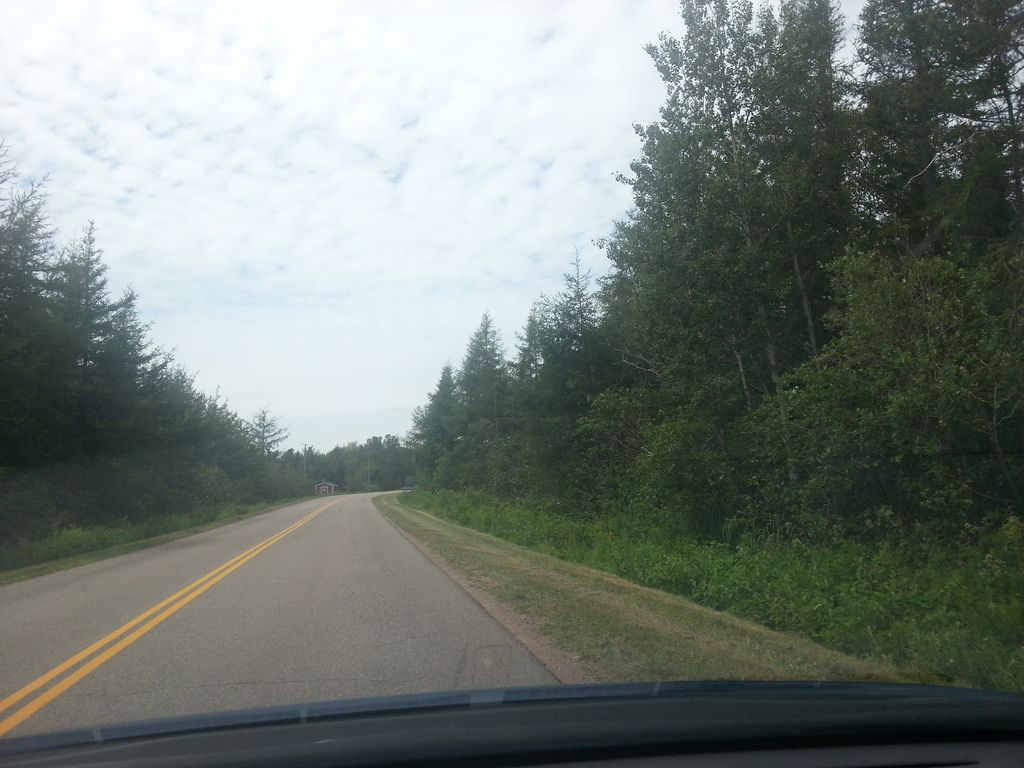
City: charlottetown